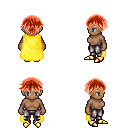
a pixel art fantasy rpg character, female body template, human, dark skin, yellow cape, metal pants, red short bangs hairstyle, gold boots, four views (front, back, left, right), 2x2 character sprite sheet, small pixel art, hard edges, no anti-aliasing